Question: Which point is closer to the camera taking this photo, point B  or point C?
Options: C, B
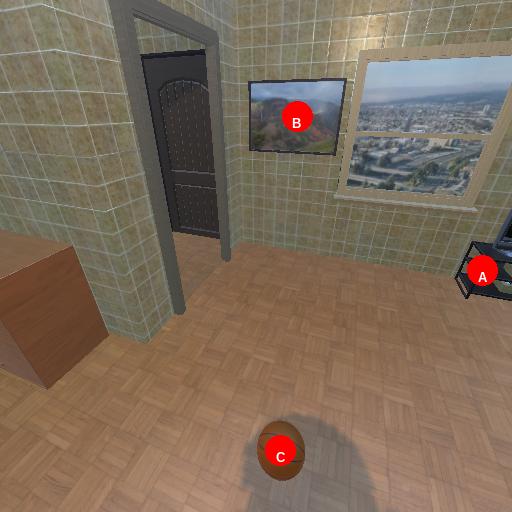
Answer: C